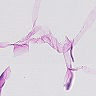
Metastatic tissue present: no